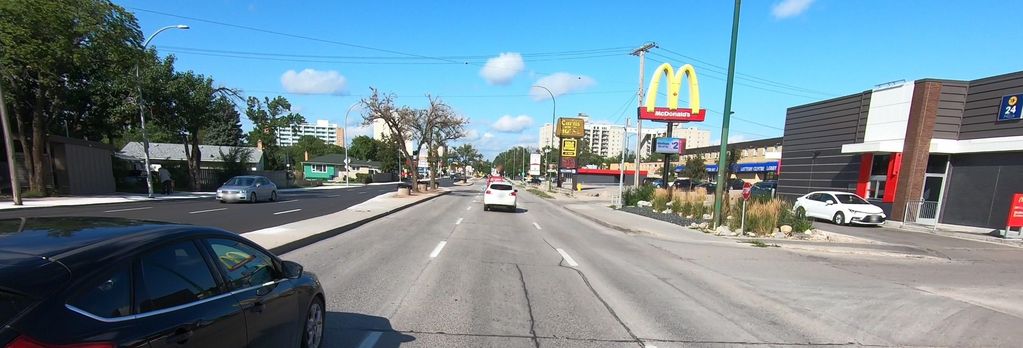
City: winnipeg